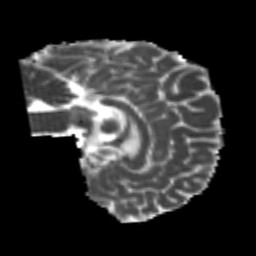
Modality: MD
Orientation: sagittal
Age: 20
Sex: male
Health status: healthy
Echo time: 0.074 s